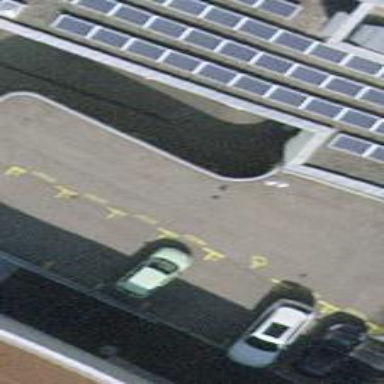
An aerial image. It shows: View of roof of building.